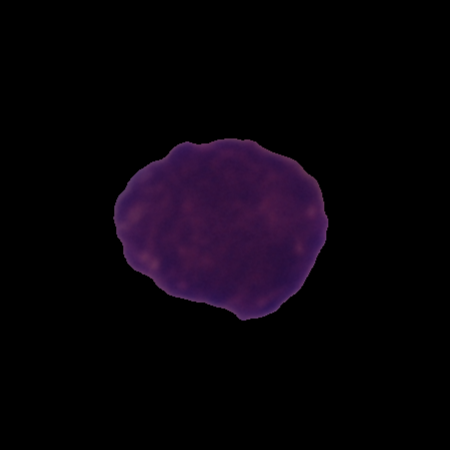
Label: cancer